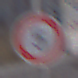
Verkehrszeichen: Geschwindigkeit5
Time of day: SunriseSunset
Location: Outdoor (Suburban)
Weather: PartlyCloudy
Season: NotSpecified
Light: Natural